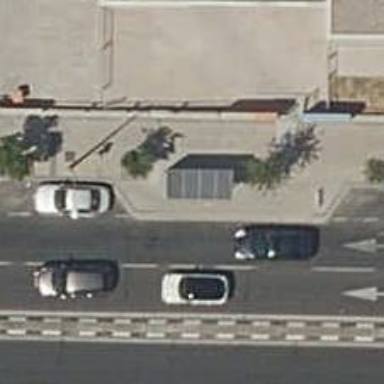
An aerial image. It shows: Bus stop with shelter. It is platform for public transport.